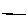
Label: line